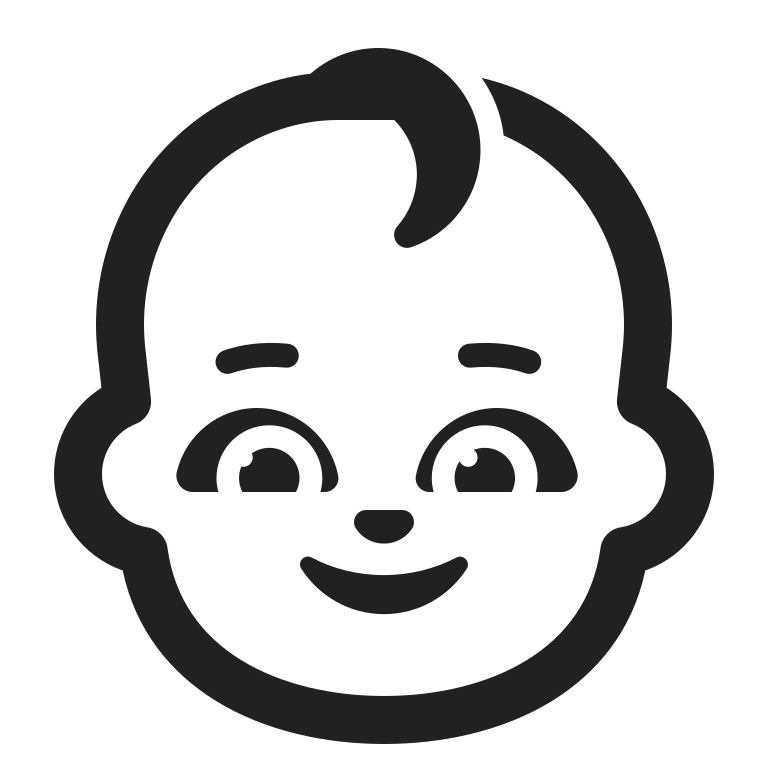
baby high contrast default